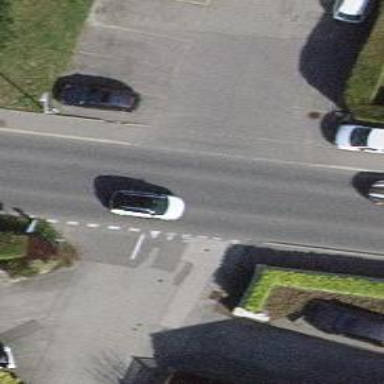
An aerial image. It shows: Public transport stop position.